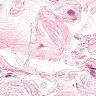
Metastatic tissue present: no